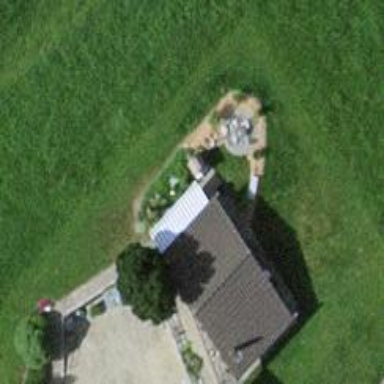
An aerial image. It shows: Shed.